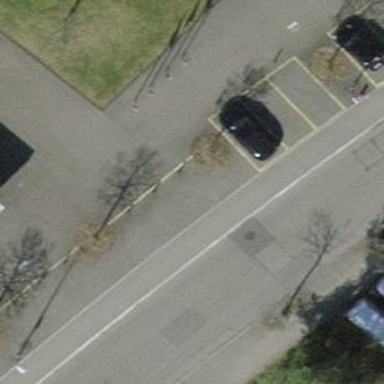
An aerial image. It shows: Bollard barrier.